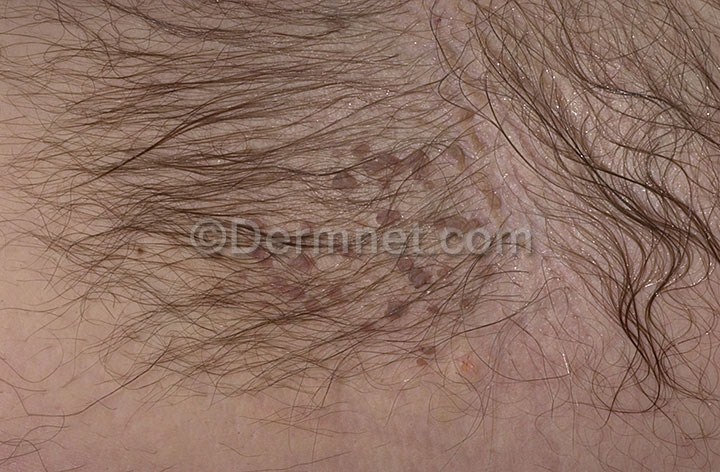
Disease: Seborrheic Keratoses and other Benign Tumors